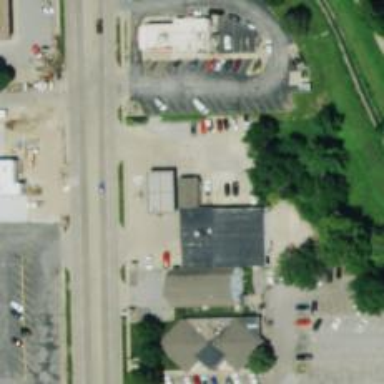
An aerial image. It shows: Convenience shop.